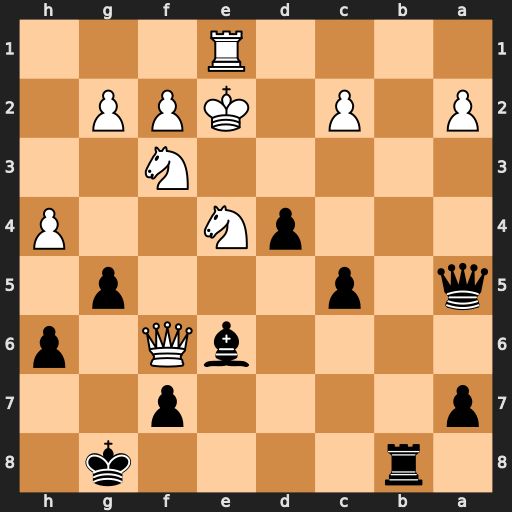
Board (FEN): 1r4k1/p4p2/4bQ1p/q1p3p1/3pN2P/5N2/P1P1KPP1/4R3
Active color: b
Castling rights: -
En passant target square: -
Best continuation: Bc4+ Kd1 Rb1#